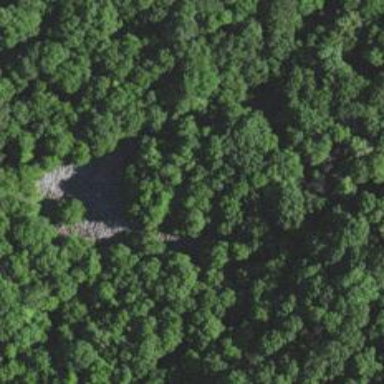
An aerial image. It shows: Natural scree.